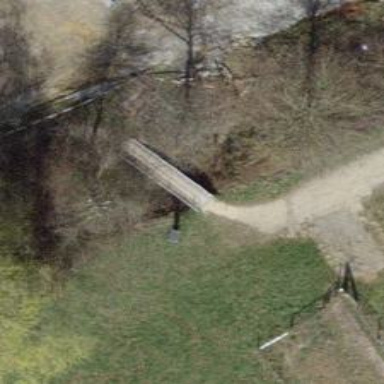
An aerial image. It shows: Concrete path bridge.